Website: lowes
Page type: payment
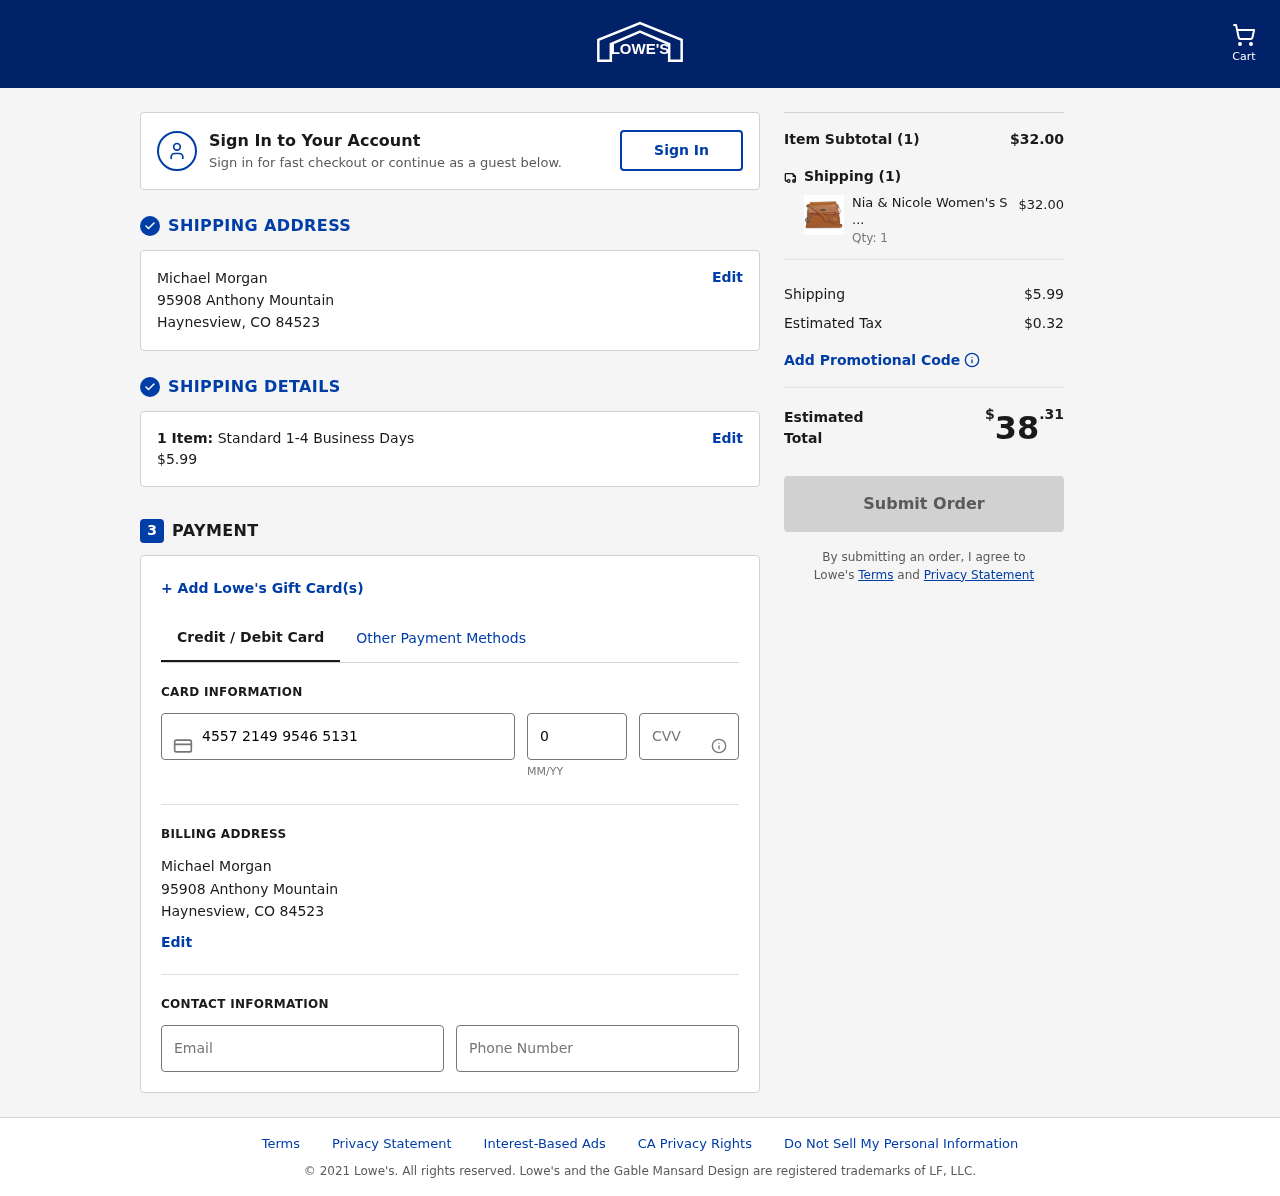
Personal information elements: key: PII_CARD_CVV
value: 176
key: PII_CARD_EXPIRY
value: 05/27
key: PII_CARD_NUMBER
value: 4557 2149 9546 5131
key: PII_CITY
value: Haynesview
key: PII_EMAIL
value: mmorgan@yahoo.com
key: PII_FULLNAME
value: Michael Morgan
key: PII_PHONE
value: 9999263965
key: PII_POSTCODE
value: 84523
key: PII_STATE_ABBR
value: CO
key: PII_STREET
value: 95908 Anthony Mountain
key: PII_FULLNAME2
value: Michael Morgan
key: PII_STREET2
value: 95908 Anthony Mountain
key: PII_CITY2
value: Haynesview
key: PII_STATE_ABBR2
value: CO
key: PII_POSTCODE2
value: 84523
Product elements: key: PRODUCT1_NAME
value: Nia & Nicole Women's Sling Bag (Tan)
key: PRODUCT1_PRICE
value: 32
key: PRODUCT1_QUANTITY
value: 1
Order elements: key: ORDER_NUM_ITEMS
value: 1
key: ORDER_SHIPPING_COST
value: $5.99
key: ORDER_NUM_ITEMS2
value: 1
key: ORDER_SUBTOTAL
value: $32.00
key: ORDER_NUM_ITEMS3
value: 1
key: ORDER_SHIPPING_COST2
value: $5.99
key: ORDER_TAX
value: $0.32
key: ORDER_TOTAL
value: $38.31